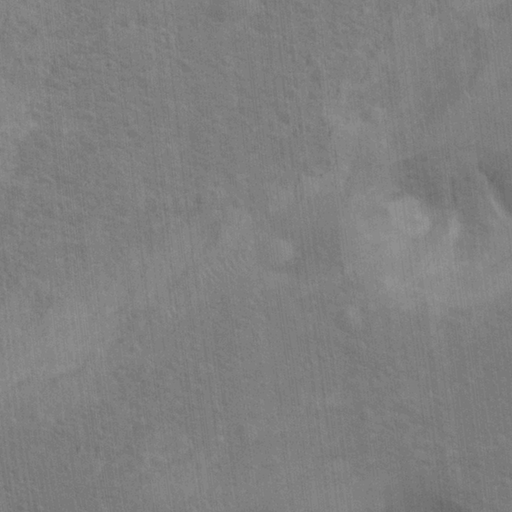
Objects detected: cone, cone